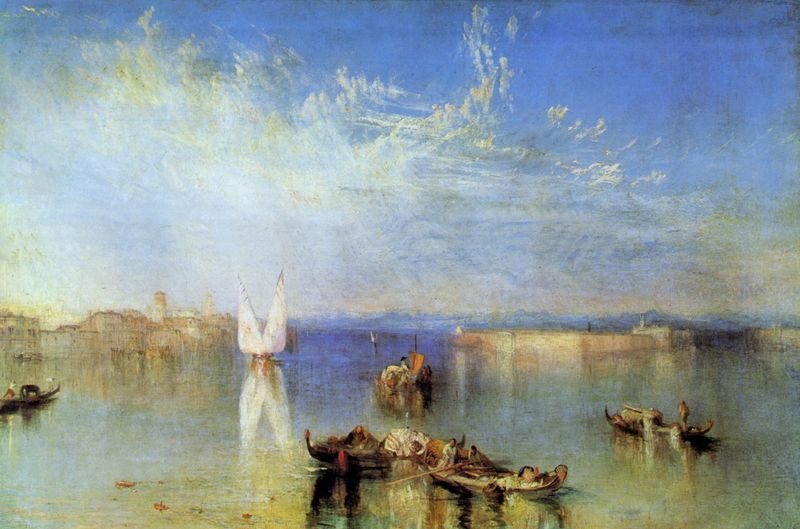
Titel: Campo Santo, Venedig
Künstler: William Turner
Standort: Toledo (Ohio)
Institution: The Toledo Museum of Art
Schlagwörter: blau, gemälde, himmel, meer, wasser, wolken, grün, impressionismus, landschaft, menschen, see, stadt, ufer, braun, frankreich, hintergrund, licht, schwarz, weiss, haus, wolke, öl, ferne, häuser, morgen, sonnenaufgang, spiegelung, gewässer, kirche, sonne, gold, personen, england, boot, boote, ruder, turm, hellblau, küste, schiff, schiffe, segel, segelboot, sommer, ansicht, fassade, italien, ort, venedig, fischer, segelschiff, berge, gebirge, sonnenlicht, mauer, dunst, landschaftsmalerei, ich seh nix, hafen, romantik, turner, reflexe, ruderboot, ölfarben, segelboote, ozean, kirchtürme, türme, fischerboote, fracht, atmosphäre, weich, tourist, besichtigung, angler, ruderboote, hafenstadt, turn, touristen, sege, gondel, gondeln, morgenstimmung, speigelung, william turner, takelung, raeuse, duftig, horziont, spiegelkung